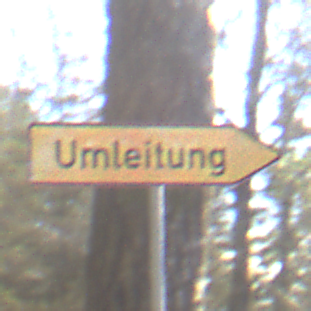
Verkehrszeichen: UmleitungswegweiserRechtsweisend
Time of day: MorningAfternoon
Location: Outdoor (Nature)
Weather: Clear
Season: Winter
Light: Natural